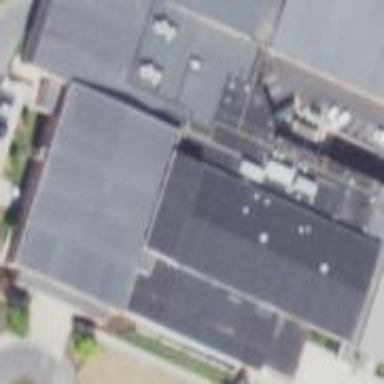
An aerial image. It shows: Commercial building.